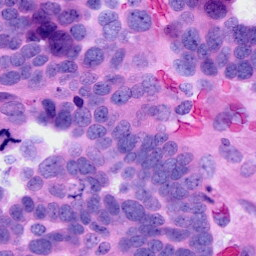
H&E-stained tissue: Ovarian